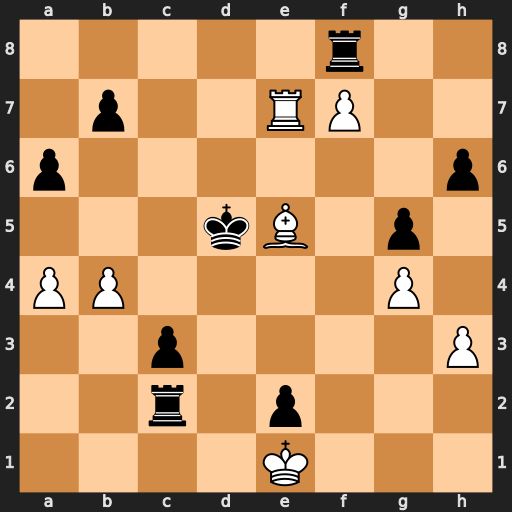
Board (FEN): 5r2/1p2RP2/p6p/3kB1p1/PP4P1/2p4P/2r1p3/4K3
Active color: w
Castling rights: -
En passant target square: -
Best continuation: Bg7 Rxf7 Rxf7